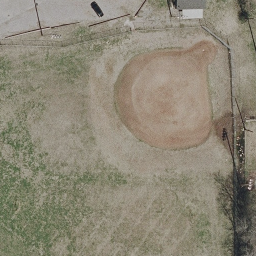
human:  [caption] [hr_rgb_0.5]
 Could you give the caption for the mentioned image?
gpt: It is a small old baseball diamond .

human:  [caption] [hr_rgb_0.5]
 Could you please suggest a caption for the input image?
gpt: It is a small baseball diamond with sand and grass .

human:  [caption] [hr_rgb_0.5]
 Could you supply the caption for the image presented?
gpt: This is a old baseball diamond .

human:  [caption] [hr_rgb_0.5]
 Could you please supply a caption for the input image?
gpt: This is a old baseball diamond .

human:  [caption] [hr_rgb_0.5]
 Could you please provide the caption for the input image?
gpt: This is a old baseball diamond .